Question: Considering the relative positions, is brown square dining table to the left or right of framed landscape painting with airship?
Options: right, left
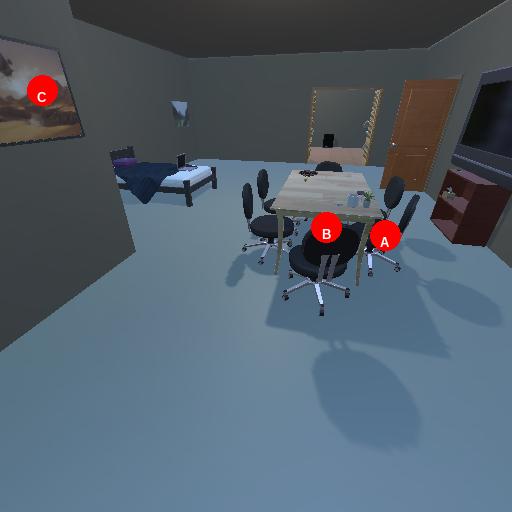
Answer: right